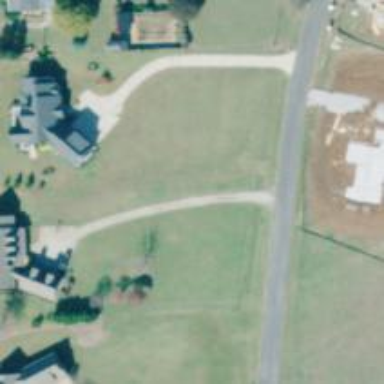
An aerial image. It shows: Driveway leading to service road.